Brain MRI, t1w sequence, axial 2D slice.
Patient: age 39, sex F, weight 95 kg, height 1.95 m
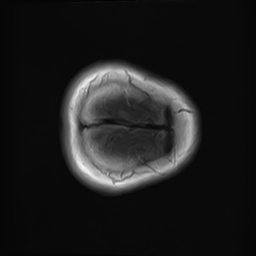